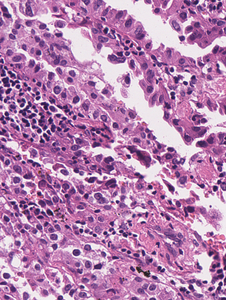
Tumor epithelial tissue: yes
Tumor-associated stroma tissue: yes
Normal tissue: no